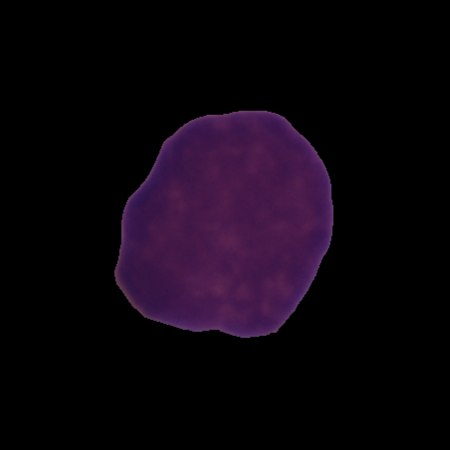
Label: healthy